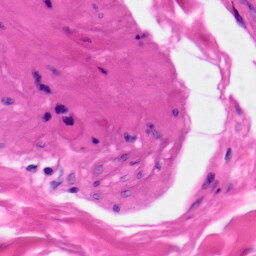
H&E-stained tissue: Skin